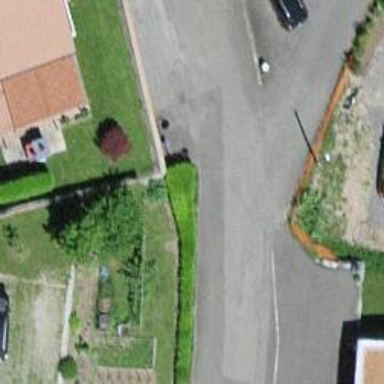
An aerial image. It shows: Residential road with concrete surface.